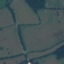
Land use / land cover class: Pasture